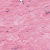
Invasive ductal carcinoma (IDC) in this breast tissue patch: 0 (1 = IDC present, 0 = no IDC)